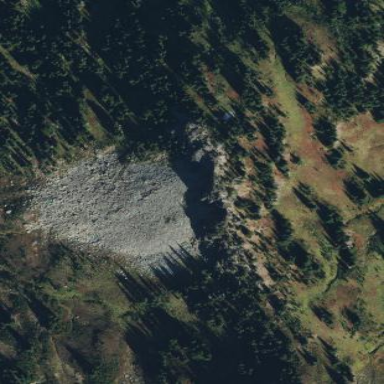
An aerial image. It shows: Natural scree.